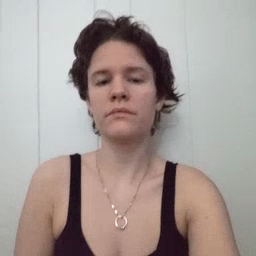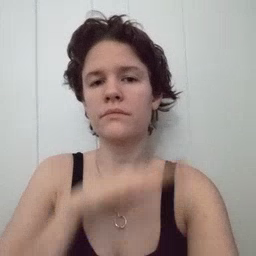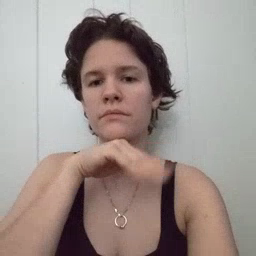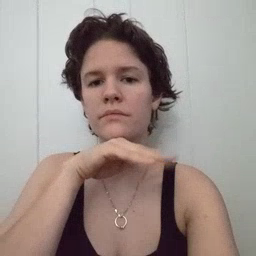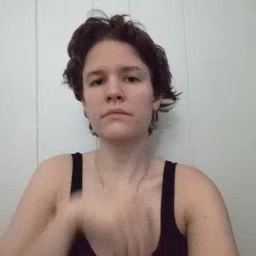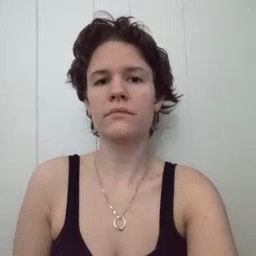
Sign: pig